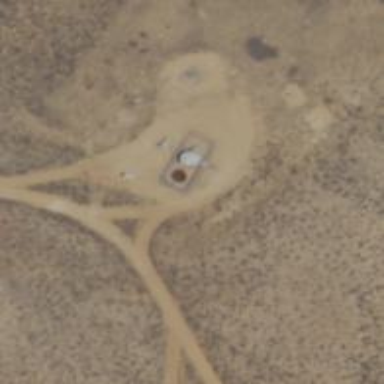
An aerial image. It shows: Storage tank with man-made structure.